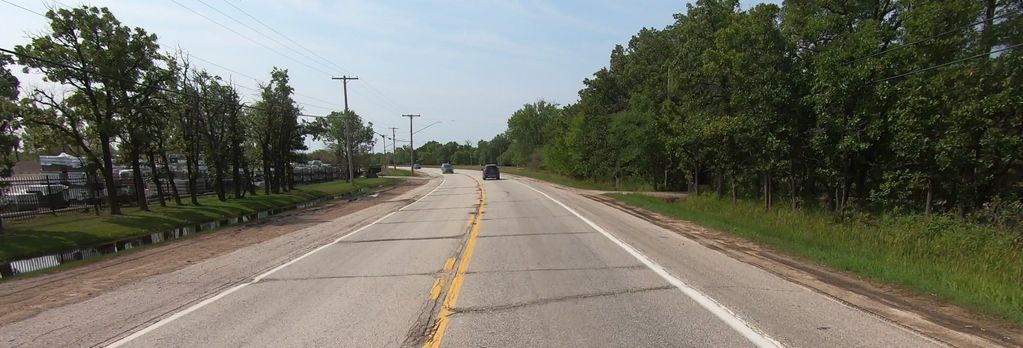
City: winnipeg